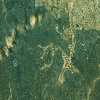
Label: land